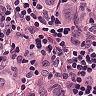
Metastatic tissue present: yes